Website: apple
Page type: billing-address
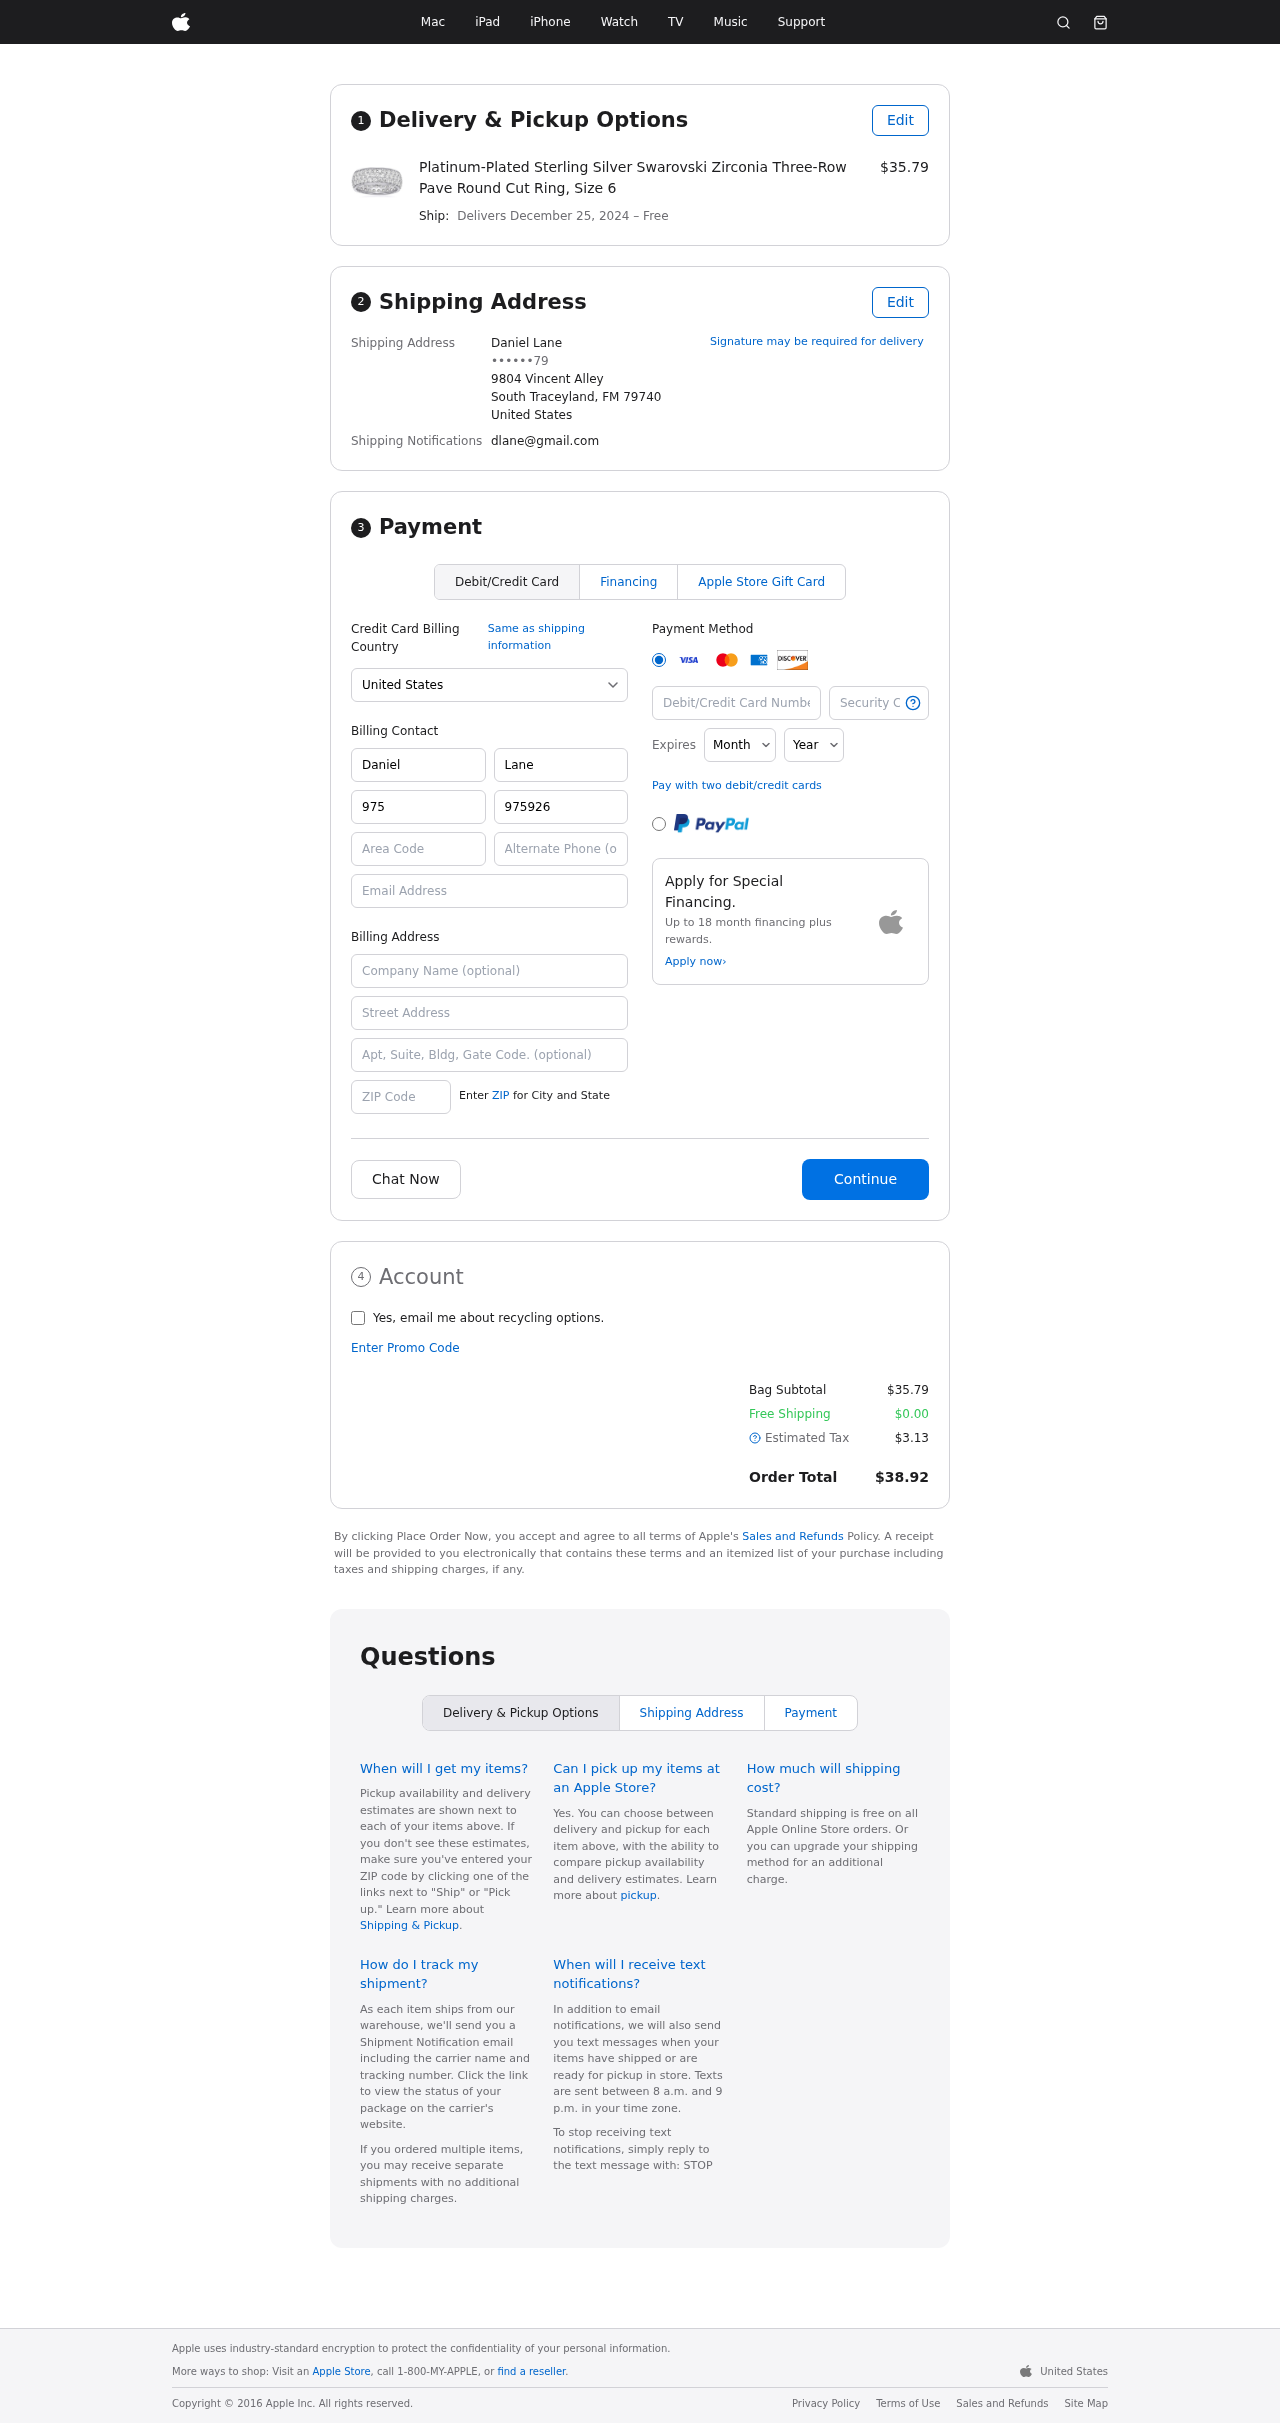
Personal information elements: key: PII_CARD_CVV
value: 511
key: PII_CARD_EXPIRY_MONTH
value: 01
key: PII_CARD_EXPIRY_YEAR
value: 30
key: PII_CARD_NUMBER
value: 6559 0537 5499 0498
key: PII_CITY_STATE_ZIP
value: South Traceyland, FM 79740
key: PII_COUNTRY
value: United States
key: PII_EMAIL
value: dlane@gmail.com
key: PII_FULLNAME
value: Daniel Lane
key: PII_STREET
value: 9804 Vincent Alley
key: PII_PHONE_MASKED
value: ••••••79
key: PII_BILLING_FIRSTNAME
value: Daniel
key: PII_BILLING_LASTNAME
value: Lane
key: PII_BILLING_PHONE_AREA
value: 975
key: PII_BILLING_PHONE
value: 9759264379
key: PII_BILLING_EMAIL
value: dlane@gmail.com
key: PII_BILLING_COMPANY
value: Buckley, Olsen and Jackson
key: PII_BILLING_STREET
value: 9804 Vincent Alley
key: PII_BILLING_STREET2
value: Suite 257
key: PII_BILLING_POSTCODE
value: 79740
Product elements: key: PRODUCT1_NAME
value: Platinum-Plated Sterling Silver Swarovski Zirconia Three-Row Pave Round Cut Ring, Size 6
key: PRODUCT1_PRICE
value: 35.79
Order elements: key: ORDER_DELIVERY_DATE
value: December 25, 2024
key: ORDER_SUBTOTAL
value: $35.79
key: ORDER_SHIPPING_COST
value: $0.00
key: ORDER_TAX
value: $3.13
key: ORDER_TOTAL
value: $38.92